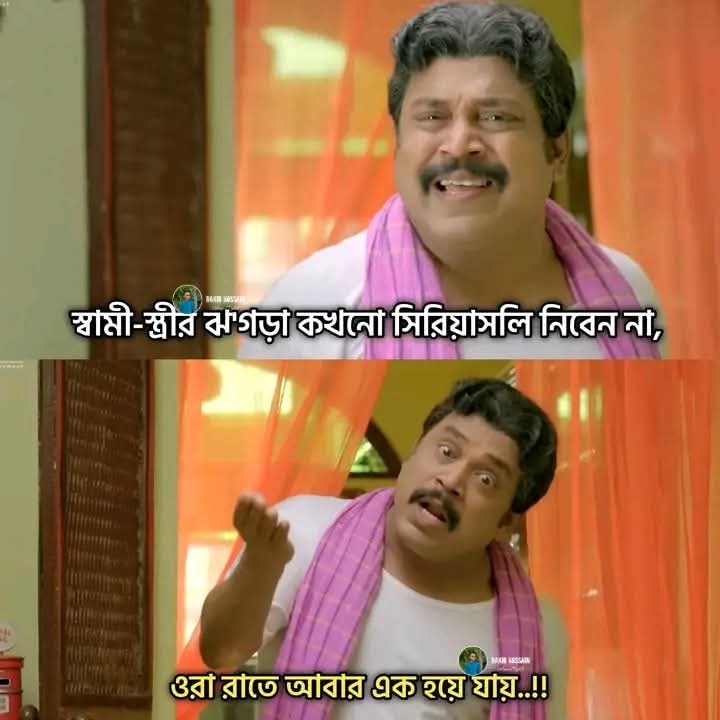
Text: স্বামী-স্ত্রীর ঝগড়া কখনো সিরিয়াসলি নিবেন না,
ওরা রাতে আবার এক হয়ে যায়..!!
Label: Non Hate